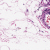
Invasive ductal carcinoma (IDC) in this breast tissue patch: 0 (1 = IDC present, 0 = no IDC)